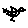
Label: bird